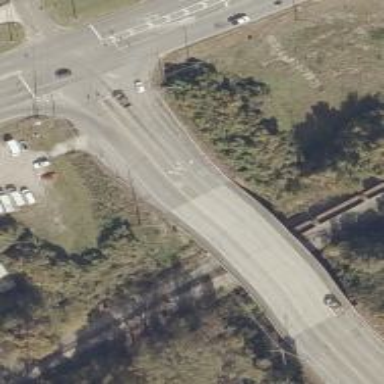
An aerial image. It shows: Secondary road crossing bridge.